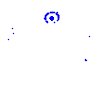
Particle: kaon